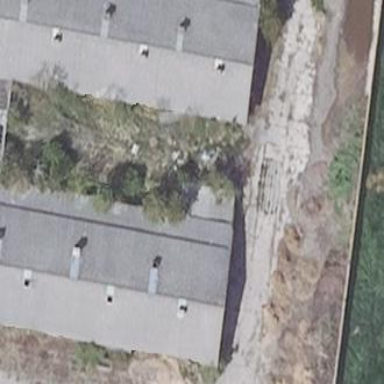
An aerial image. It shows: Cowshed building.